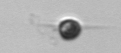
Label: Acanthoica_quattrospina